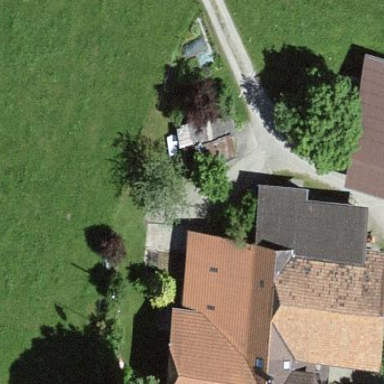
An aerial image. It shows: Farm building.